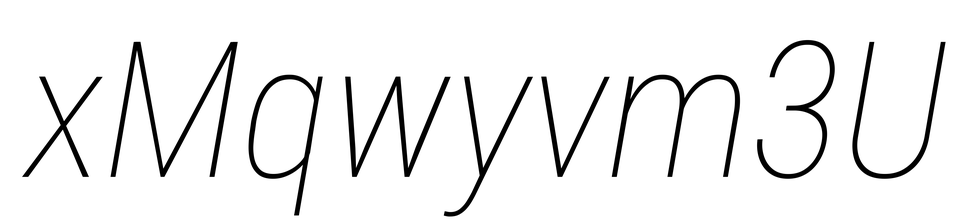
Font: Roboto-Italic_Condensed_Thin_Italic